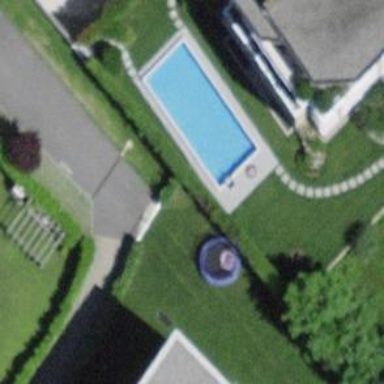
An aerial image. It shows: Swimming pool located in leisure land.